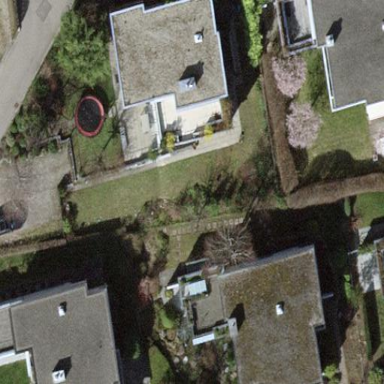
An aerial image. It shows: Building with flat roof.